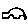
Label: car